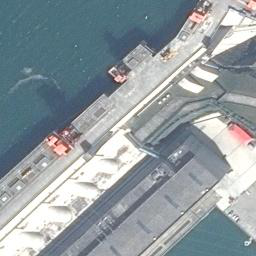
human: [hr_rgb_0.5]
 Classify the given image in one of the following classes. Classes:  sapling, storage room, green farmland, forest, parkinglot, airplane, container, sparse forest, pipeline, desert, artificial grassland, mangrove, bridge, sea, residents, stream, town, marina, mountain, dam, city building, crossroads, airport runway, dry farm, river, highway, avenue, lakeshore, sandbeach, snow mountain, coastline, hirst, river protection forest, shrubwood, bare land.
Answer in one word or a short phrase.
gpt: dam